Question: Consider the following code:
'''
using System;
using System.Collections.Generic;
using System.Linq;
using System.Xml;
using System.Xml.Linq;
namespace ConsoleApplication1
{
class Program
{
static void Main(string[] args)
{
XmlDocument xmlDoc = new XmlDocument();
xmlDoc.LoadXml(@"<Parts>
<Part name=""DisappearsOk"" disabled=""true""></Part>
<Part name=""KeepMe"" disabled=""false""></Part>
<Part name=""KeepMe2"" ></Part>
<Part name=""ShouldBeGone"" disabled=""true""></Part>
</Parts>");
XmlNode root = xmlDoc.DocumentElement;
List<XmlNode> disabledNodes = new List<XmlNode>();
try
{
foreach (XmlNode node in root.ChildNodes.Cast<XmlNode>()
.Where(child => child.Attributes["disabled"] != null &&
Convert.ToBoolean(child.Attributes["disabled"].Value)))
{
Console.WriteLine("Removing:");
Console.WriteLine(XDocument.Parse(node.OuterXml).ToString());
root.RemoveChild(node);
}
}
catch (Exception Ex)
{
Console.WriteLine("Exception, as expected");
}
Console.WriteLine();
Console.WriteLine(XDocument.Parse(root.OuterXml).ToString());
Console.ReadKey();
}
}
}
'''
When I run this code in I don't get an exception, as expected. I'd expect one because I'm removing something from a list while iterating it.
What I do get is a list back with only the first child node removed:

: <URL>
'.Cast().Where()'
Is there some issue with my settings in VSExpress?
---
Note that I know deferred execution is involved, but I'd expect the where clause, when iterated upon to iterate upon the source enumeration (child note), which would give the exception I'm expecting.
My issue is that I don't get that exception in VSexpress, but do in IDEOne (I'd expect it in both/all cases, or at least if not, I'd expect the correct result).
---
From <URL> it seems it's invalidating the iterator when the first child is removed, rather than giving an exception. Is there anything official that says this? Is this behaviour to be expected in other cases? I'd call invalidating the iterator silently rather than with an exception "Silent but deadly".
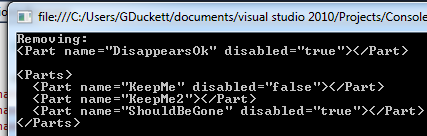
Answer: Even the following code won't throw any exceptions:
'''
foreach (XmlNode node in root.ChildNodes)
root.RemoveChild(node);
'''
And it will remove exactly one element. I am not 100% that my explanation is correct, but it is on the right track. When you iterate over a collection, you retrieve its enumerator. For XmlNode, which is a collection, this is a custom class called 'XmlChildEnumerator'.
If you would look up the MoveNext implementation via Reflector, you would see that the enumerator remembers the node it is currently looking at. When you call MoveNext, you move onto the next sibling.
What happens in the code above is that you get the first node from the collection. Enumerator implicitly generated in the body of the foreach loop takes that first node as its current node. Then, in the body of the foreach loop you remove that node.
Now that node is detached from the list and the execution moves onto calling MoveNext again. However, since we have just removed the first node from the collection, it is detached from the collection and node has no sibling. Since there is no sibling for the node, iteration stops and foreach loop exits, thus removing only single element.
This doesn't throw exception since it doesn't check if the collection has been changed, it just wants to move on to the next node it can find. But since the removed (detached) node doesn't belong to a collection, the loop stops.
Hope this clears up the issue.